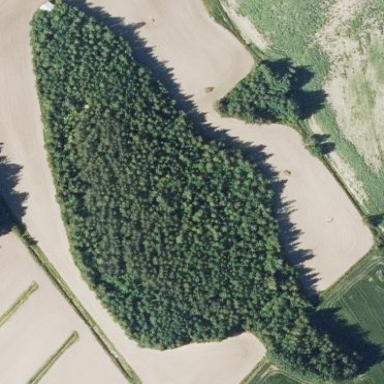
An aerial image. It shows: Forest area.